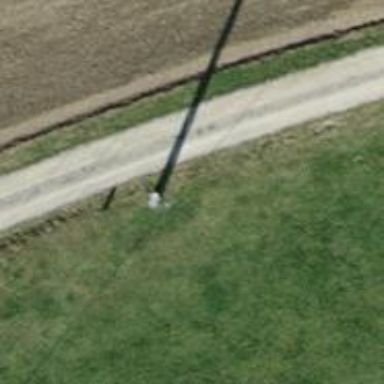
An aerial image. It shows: Power pole.